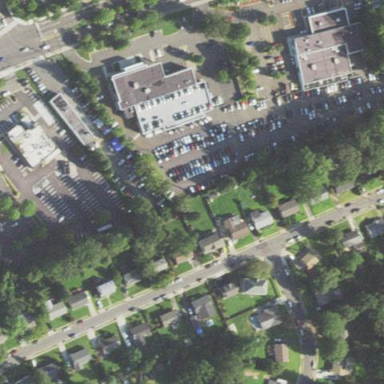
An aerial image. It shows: Retail area where car repair shops are located.